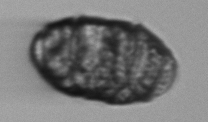
Label: Margalefidinium